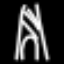
Label: The Eiffel Tower